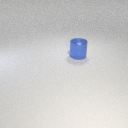
large blue metal cylinder